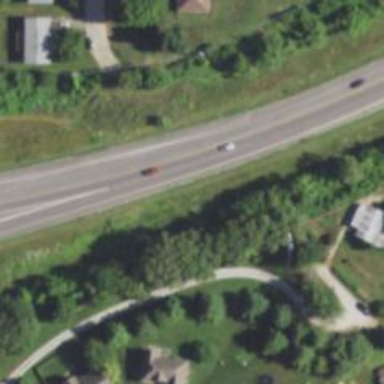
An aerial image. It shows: Trunk link road with asphalt surface.